Question: What type of company is it?
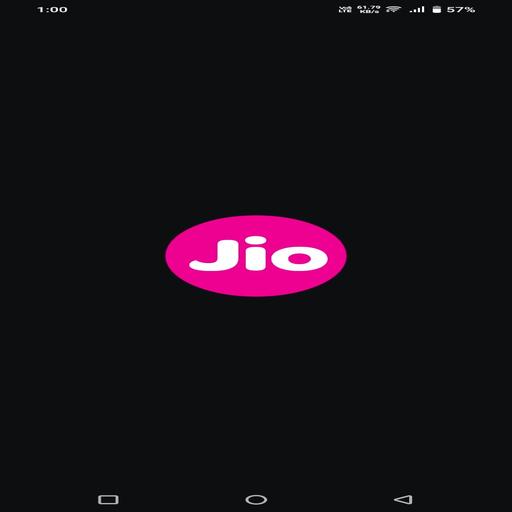
Answer: Telecom provider